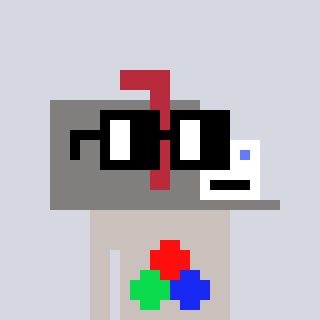
a pixel art character with square black glasses, a mailbox-shaped head and a foggrey-colored body on a cool background